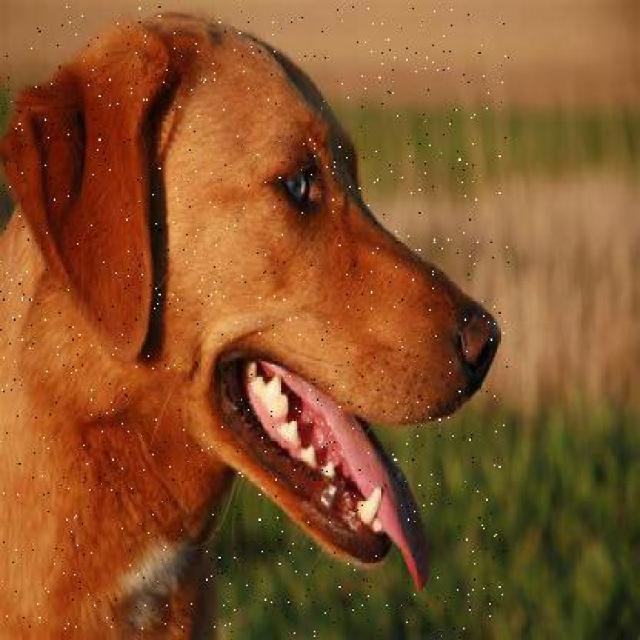
Healthy canine skin — no visible lesions, inflammation, or abnormalities. The skin and coat appear normal.